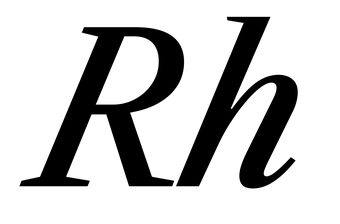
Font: LibreCaslonText-Italic_Medium_Italic